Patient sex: F
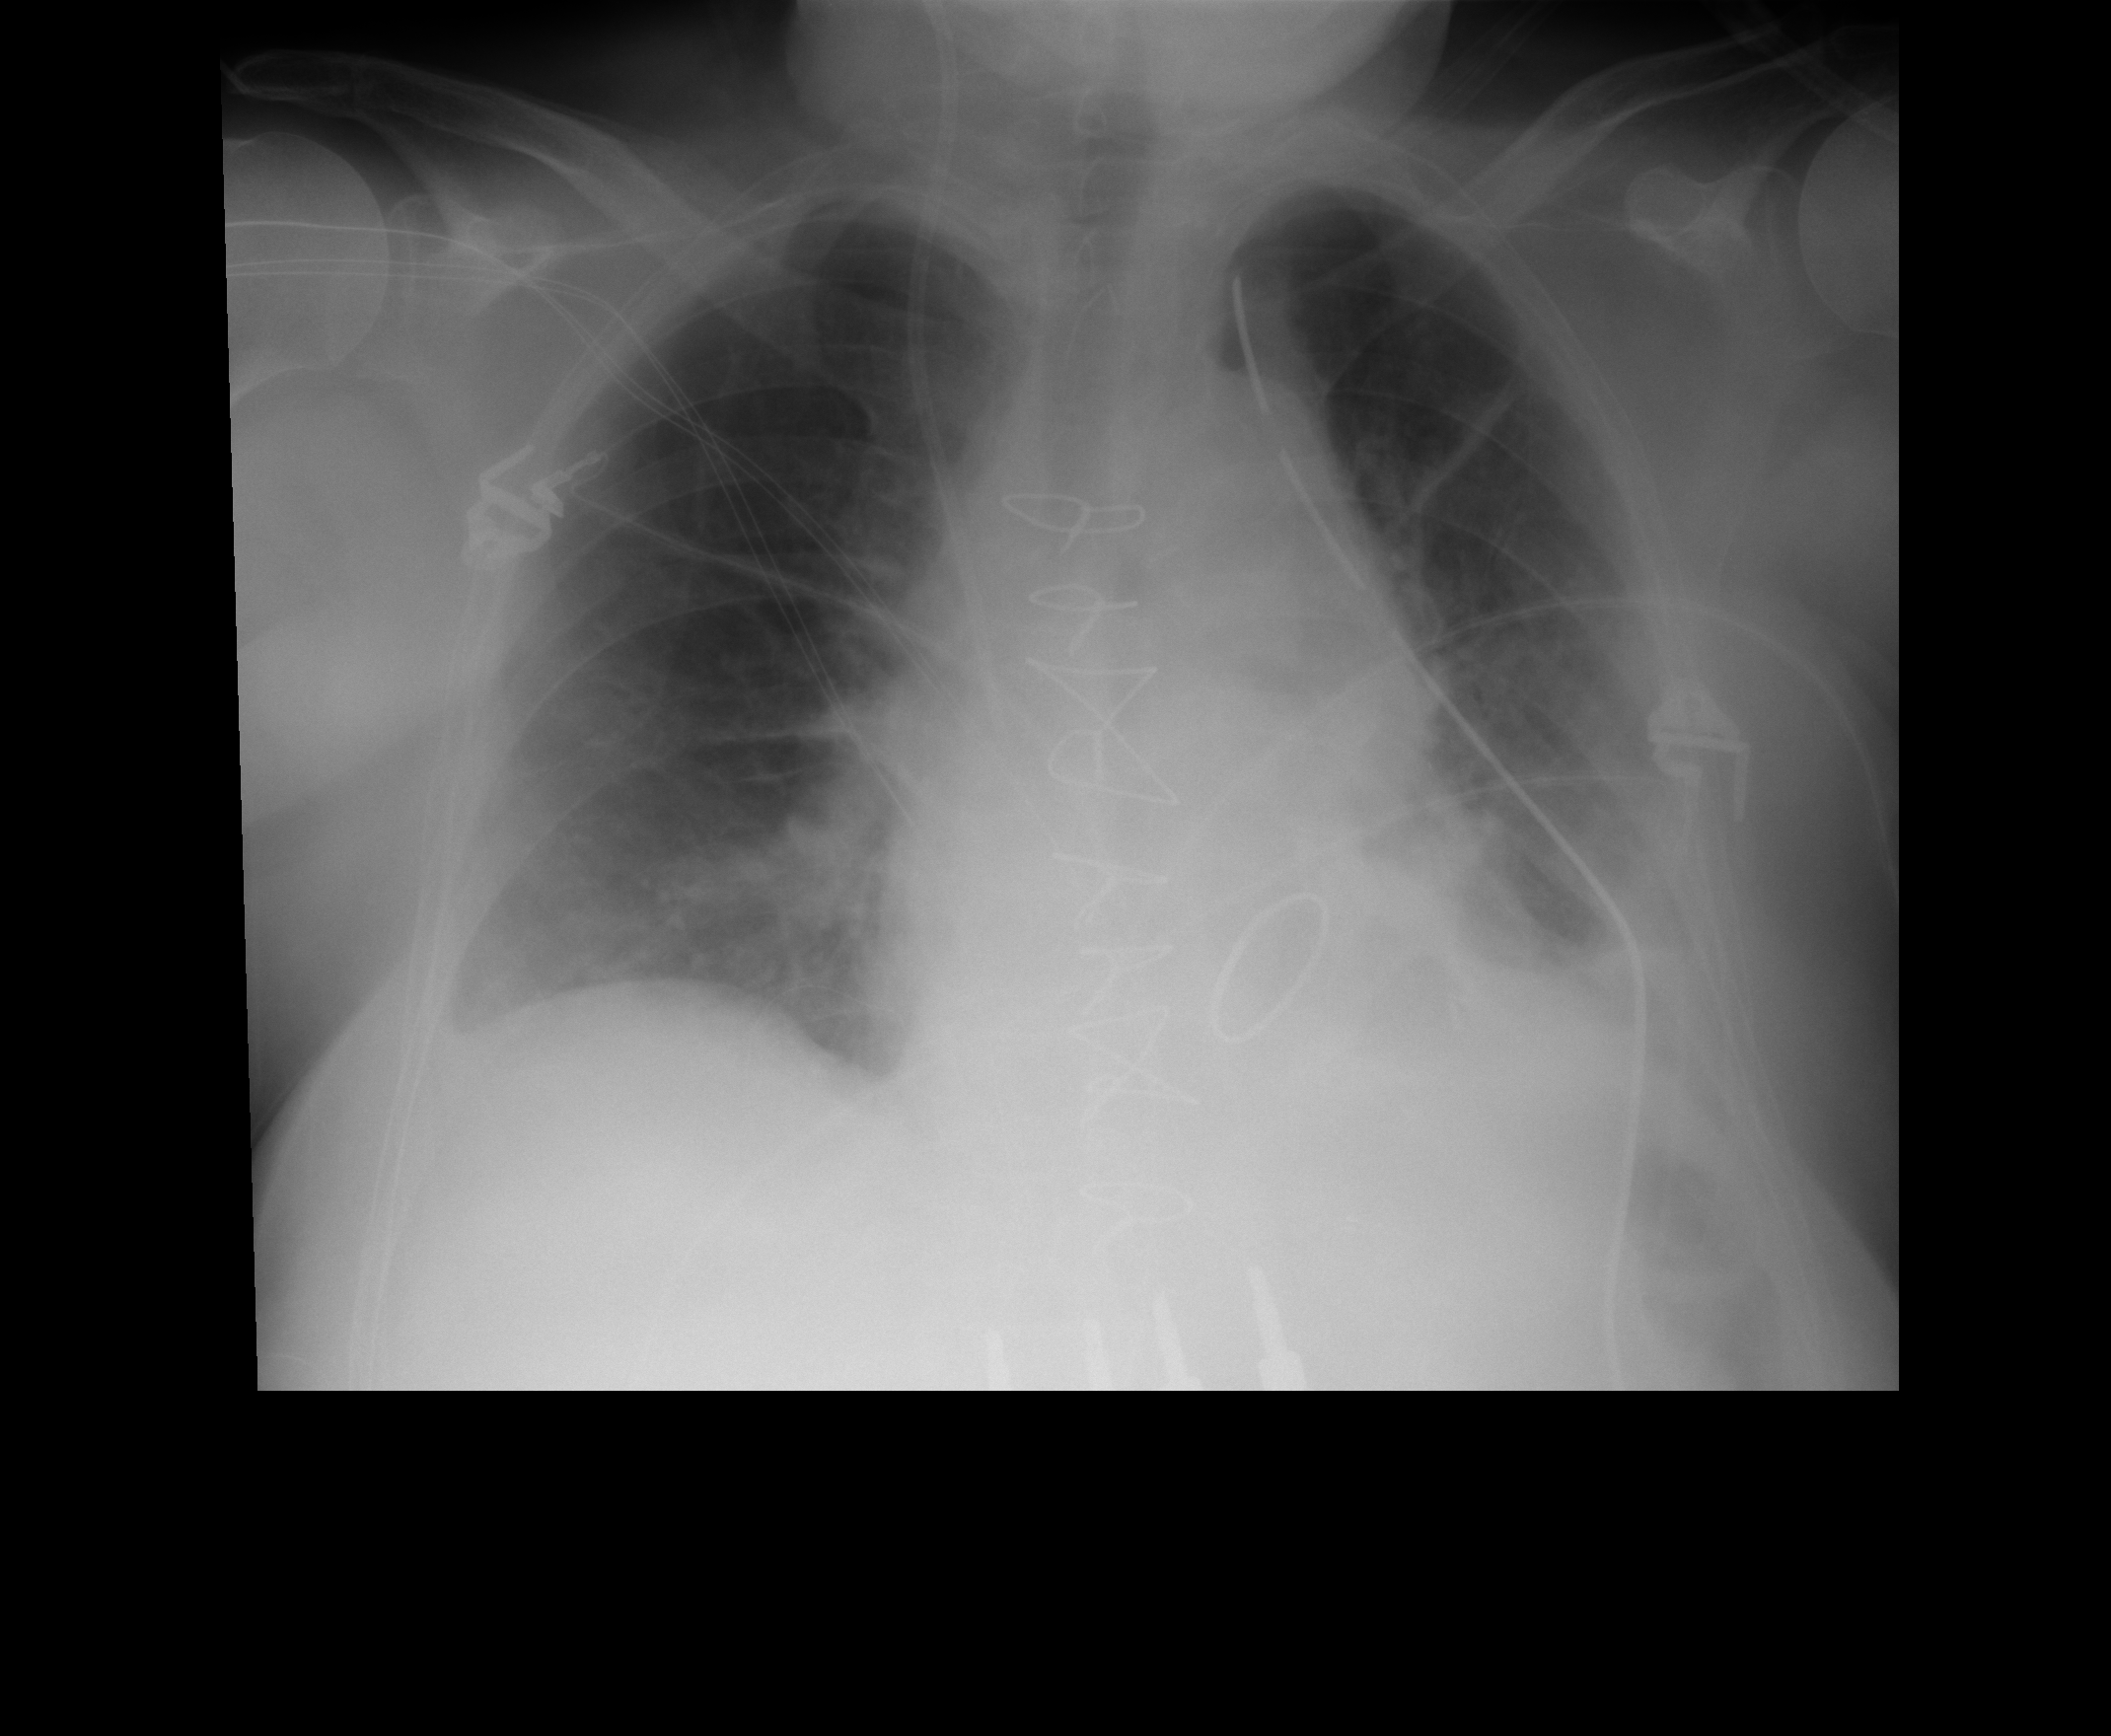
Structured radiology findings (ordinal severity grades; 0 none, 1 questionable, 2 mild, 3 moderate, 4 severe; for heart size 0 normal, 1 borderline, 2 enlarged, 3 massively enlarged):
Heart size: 2
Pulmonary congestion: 2
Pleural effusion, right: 2
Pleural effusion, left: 2
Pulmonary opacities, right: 0
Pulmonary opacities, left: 2
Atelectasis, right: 0
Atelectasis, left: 2